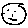
Label: smiley face